Question: I'm trying to style an autocomplete list generated using jQueryUI. I can successfully style the text which appears in the input field once a choice is made, but am unable to style the list of possible values in the same manner. JSFiddle <URL>.
Type 'ap' or 'boo' into the input field. You'll see that 'ap' is styled in a certain font and orange, which is what I want - see screenshot below. However, the list of possible values that appear is styled by the standard jQuery CSS and I cannot seem to turn that off. Using Chrome's developer tools I think the CSS class I need to change is but changing that makes no difference?

JS:
'''
$(function () {
var availableIndustries = [
"apparel",
"books"];
$("#industry-list").autocomplete({
source: availableIndustries
});
});
$(document).ready(function () {
$("input[type=image]")
.button()
.click(function (event) {
var constants = {
'apparel': 'apparel.pdf',
'books': 'publishing.pdf'
};
});
});
'''
CSS:
'''
.ui-state-default { background:none; border:none; }
.ui-state-hover { background:none; border:none; }
.ui-widget input { font-family:'Istok Web', sans-serif; font-size: 16px; color: #DD4814;}
.go_button { position: relative; top: 12px; }
'''
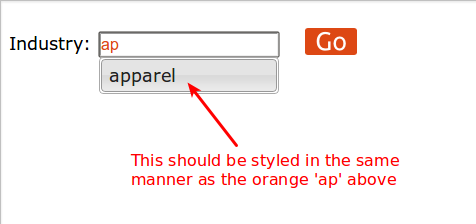
Answer: You have to Override/edit the css for these classes ".ui-state-focus" and ".ui-menu-item a"
Below is override the css,
'''
.ui-menu-item a{ font-family:'Istok Web', sans-serif; font-size: 16px; color: #DD4814;}
.ui-state-focus{
background:none!important;
border:none!important;
font-family:'Istok Web', sans-serif!important;
font-size: 16px!important;
color: #DD4814!important;
}
'''
Edit on existing CSS, Find the class name ".ui-state-focus" remove the background property and add the additional style property as seperate for it.